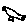
Label: bird